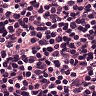
Metastatic tissue present: yes